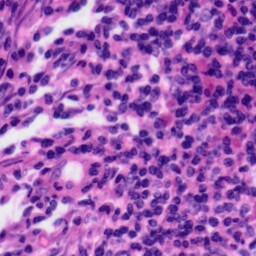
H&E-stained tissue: Tonsil